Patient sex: M
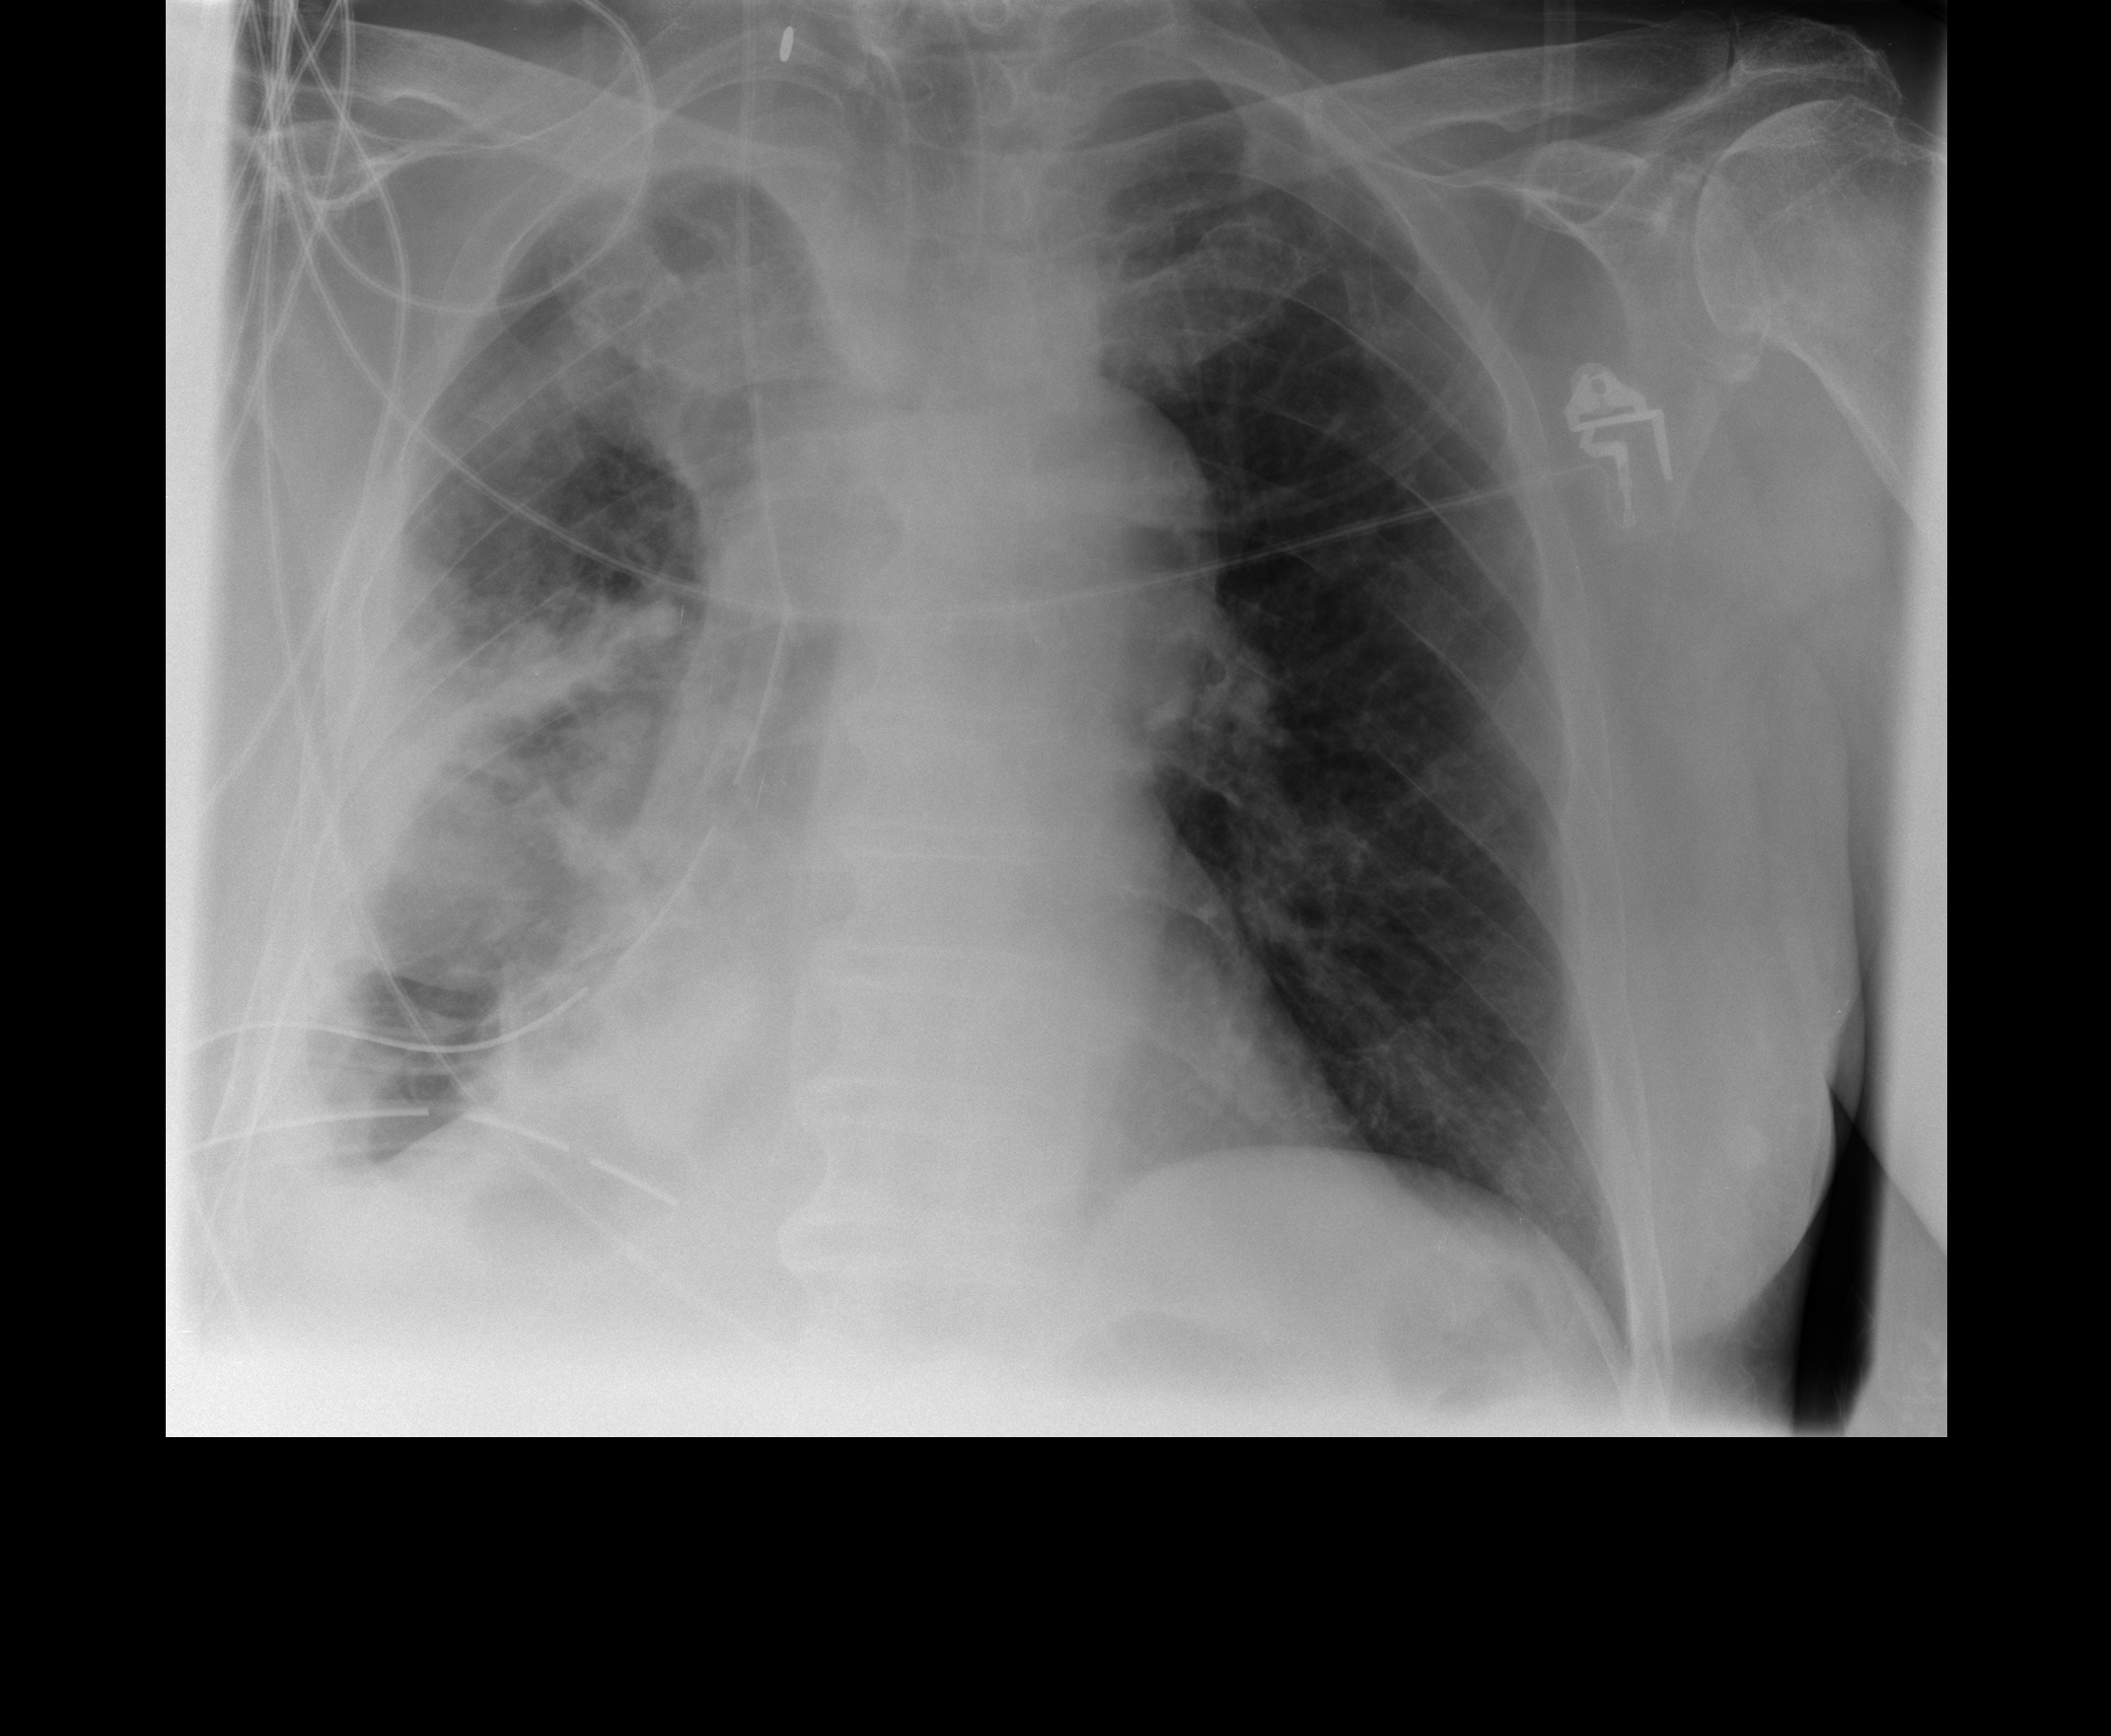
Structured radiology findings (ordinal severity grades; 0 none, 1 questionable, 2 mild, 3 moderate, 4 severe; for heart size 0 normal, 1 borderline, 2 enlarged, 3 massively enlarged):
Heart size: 2
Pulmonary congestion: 0
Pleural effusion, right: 2
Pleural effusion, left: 0
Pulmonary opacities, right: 2
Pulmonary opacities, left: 0
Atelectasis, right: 3
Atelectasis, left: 0